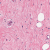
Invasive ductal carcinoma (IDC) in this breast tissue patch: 0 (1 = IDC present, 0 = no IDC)